Question: I've been trying to design a new idea of mine but I'm having issues positioning things on the actual page.
My idea is to have a menu section to the very left, a feed in the middle and another menu to the left, however, I cant seem to get the positioning right.
I want the two menus to share the same settings and to not be scrollable, but the middle feed segment to be scrollable as it's going to be updated with content through a database.
Any ideas?
'''
state = "Minimized";
function controlCenter() {
if (state == "Minimized") {
document.getElementById("centerExpandable").style.display = "block";
state = "Expanded";
console.log("Expanded");
} else if (state == "Expanded") {
document.getElementById("centerExpandable").style.display = "none"
state = "Minimized";
console.log("Minimized")
} else {
console.log("Invalid Value " + state);
}
}
'''
'''
.wrapper {
display: flex;
flex: 1;
}
.right {
background-color: red;
width: 20%;
height: 80%;
}
.center {
background-color: pink;
width: 40%;
margin: auto;
}
.centerExpandable {
background-color: lightBlue;
display: none;
}
.left {
background-color: green;
width: 20%;
height: 80%;
}
'''
'''
<div class="wrapper">
<div class="right">
<h1>Im The right panel</h1>
</div>
<div class="center" onClick="controlCenter()">
<h1>Im The center panel</h1>
<div id="centerExpandable" class="notes">
<p>Im expandable content</p>
</div>
</div>
<div class="left">
<h1>Tasks Only</h1>
</div>
</div>
'''

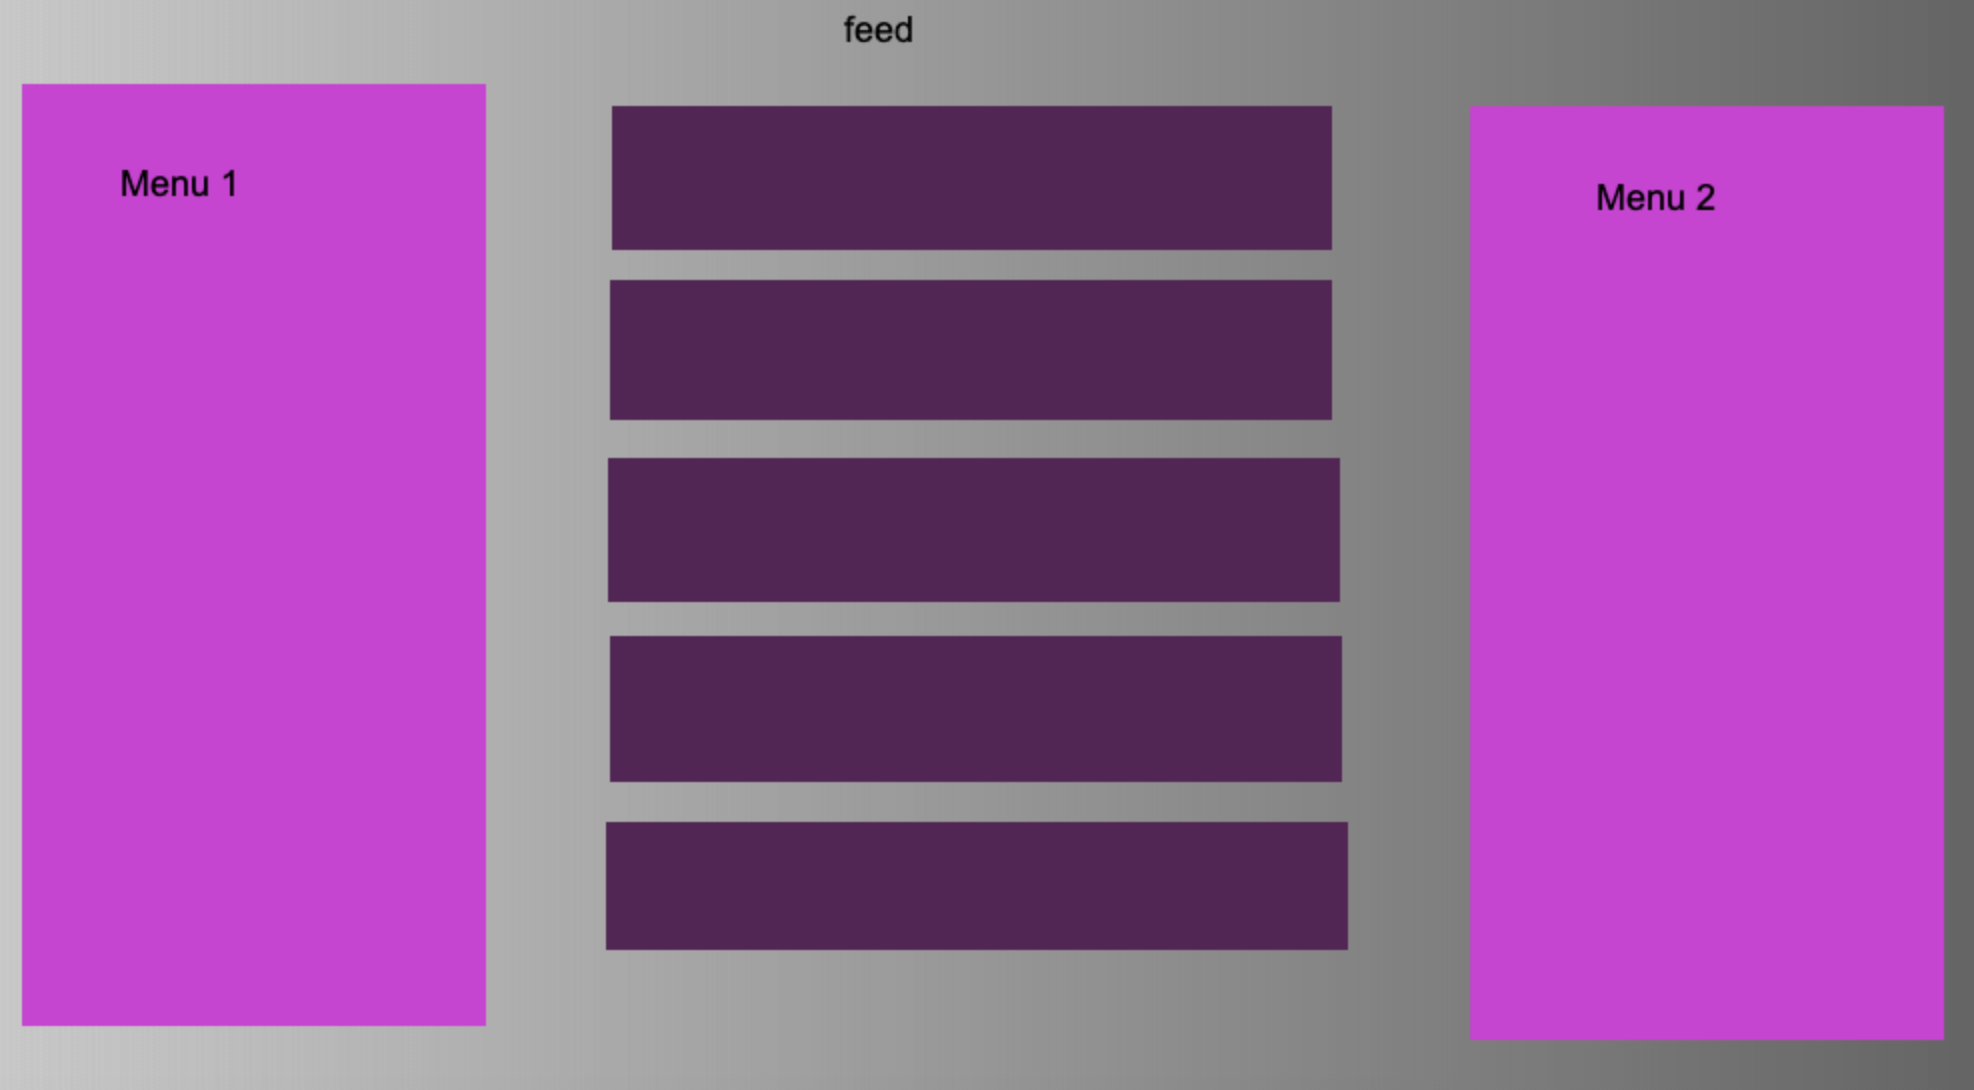
Answer: You can use flexbox like that:
'''
#container
{
display:flex;
width:500px;
height:100px;
}
#left, #right
{
background-color:green;
width:100px;
}
#center
{
flex:1;
background-color:blue;
overflow-y: auto;
}
'''
'''
<div id="container">
<div id="left">
</div>
<div id="center">
</div>
<div id="right">
</div>
</div>
'''